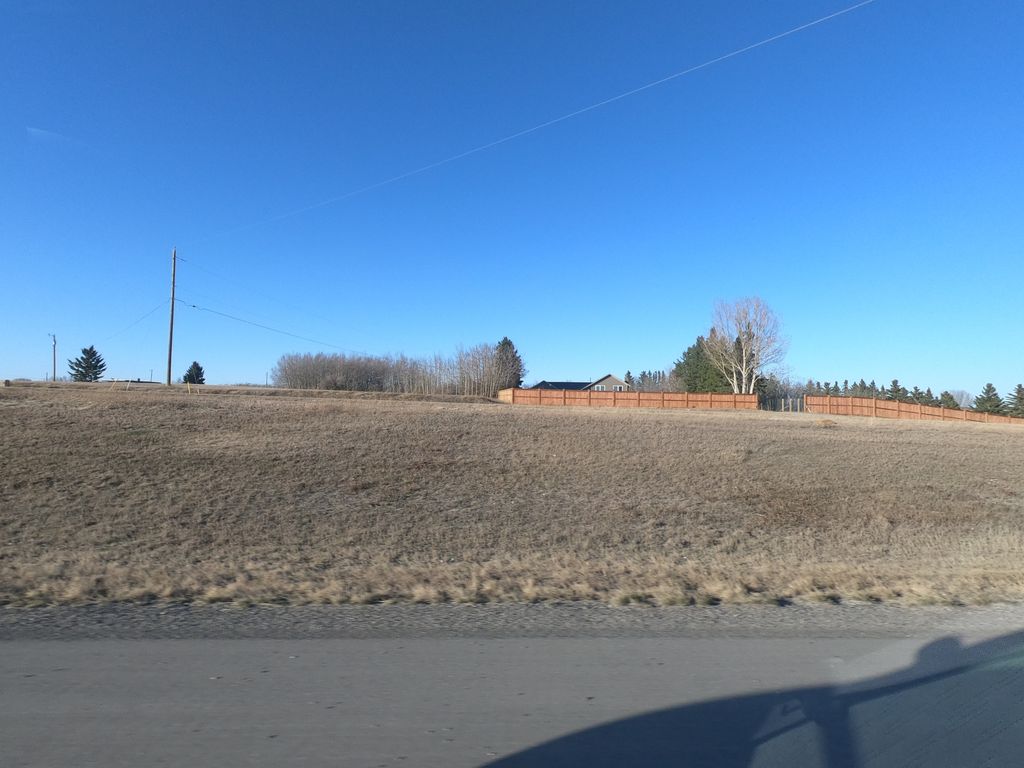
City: calgary